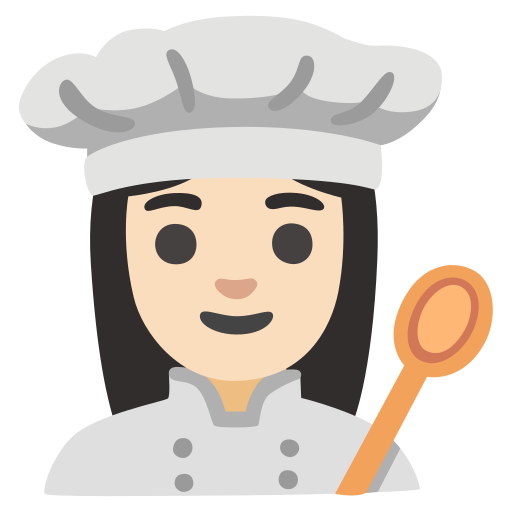
Emoji: 👩🏻‍🍳